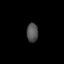
Tissue: lung
Cell type: Endothelial cells
Senescence score: 0.2427
Nuclear area (px): 215
Mean DAPI intensity: 82.042